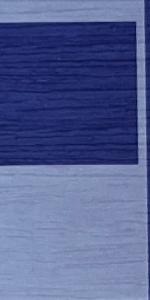
Label: Empty